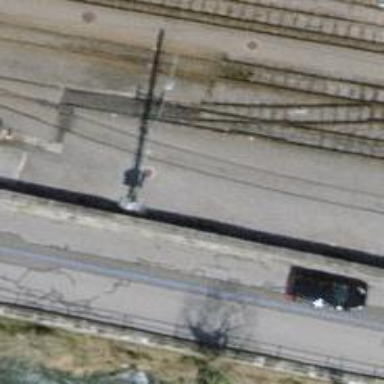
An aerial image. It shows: Narrow-gauge railway yard with one track. The yard is electrified with contact line.